Interaction volume radius: 10 \u00c5
Interaction volume height: 15 \u00c5
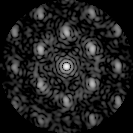
Disorder parameter: 0.4373